Current action and preconditions to check: path_clear

Your task: For each precondition in the list above, predict whether it will hold at this action.

Consider the current scene as observed from the mobile robot's camera, and analyze the predicted future states of all dynamic agents (e.g., people, animals, vehicles, or any moving entities) within the NEXT SECOND.

IMPORTANT: Only answer "very likely" if you are absolutely certain—based on strong, clear evidence—that a dynamic agent will violate the precondition in the predicted future state. Do NOT answer "very likely" for unlikely, ambiguous, or low-probability risks.

Ask yourself for each precondition: Is there a high probability, with clear and convincing evidence, that the predicted future states of any dynamic agent will interfere with the predicted future state of the currently executing action within the NEXT SECOND, causing that precondition to fail?

Assess the risk level based on these predictions. Use "likely" or "very likely" if motions create a clear risk of interference.

Use "neutral" or "improbable" if agents are nearby but their predicted paths are clearly diverging or non-conflicting.

Failure Risk Categories: "very improbable", "improbable", "neutral", "likely", "very likely"

Answer Format: Output ONLY the probability_of_failure value from these categories: "very improbable", "improbable", "neutral", "likely", "very likely"

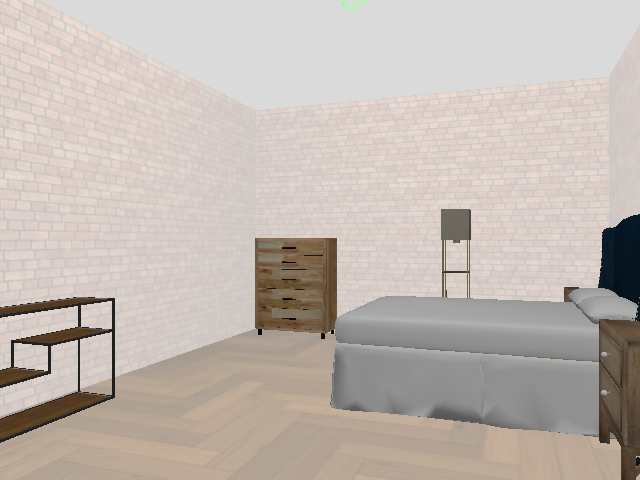

Answer: very improbable